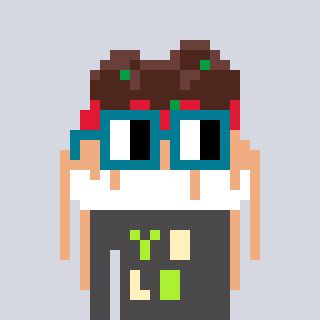
a pixel art character with square dark green glasses, a spaghetti-shaped head and a grayscale-colored body on a cool background